Interaction volume radius: 5 \u00c5
Interaction volume height: 15 \u00c5
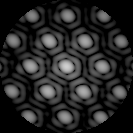
Disorder parameter: 0.07289